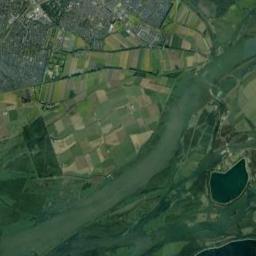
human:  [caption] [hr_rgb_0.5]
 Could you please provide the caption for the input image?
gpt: The river goes through farmland and houses .

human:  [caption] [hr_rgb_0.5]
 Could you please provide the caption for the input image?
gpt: There are many trees around the river .

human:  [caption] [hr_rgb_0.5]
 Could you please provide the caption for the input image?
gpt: The green river is between some fields and a lake and some residential areas are next to the river .

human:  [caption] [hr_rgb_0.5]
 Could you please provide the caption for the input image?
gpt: A curved light green river with green and tan mixed fields on both sides of the bank, With lakes and large buildings .

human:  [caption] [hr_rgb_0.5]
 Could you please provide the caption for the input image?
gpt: There are many farmlands and some green forests near the river .